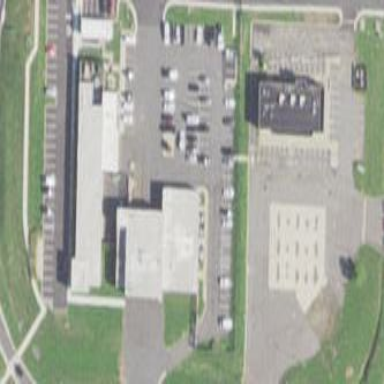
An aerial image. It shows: Parking area with surface.